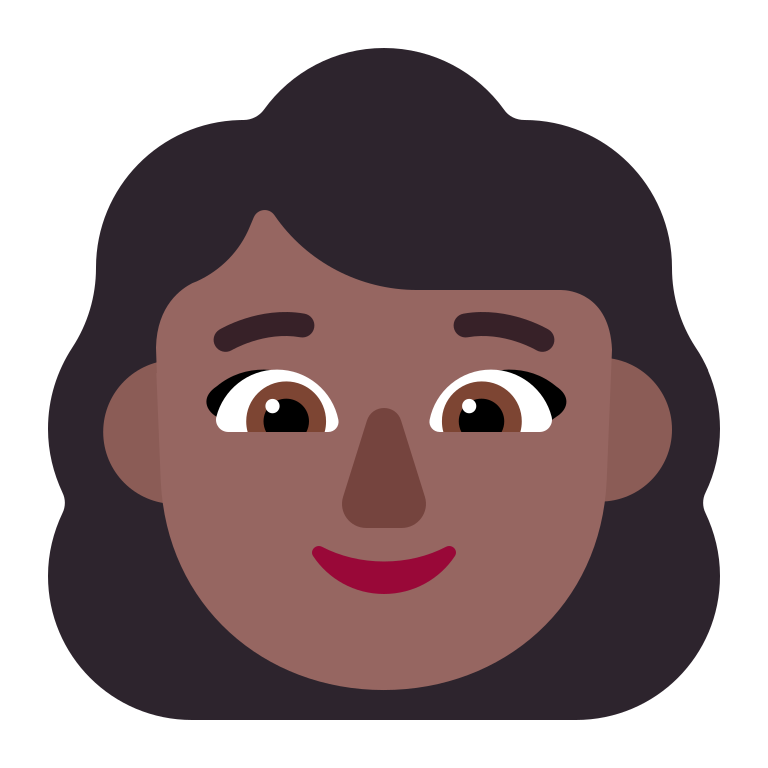
woman flat  dark